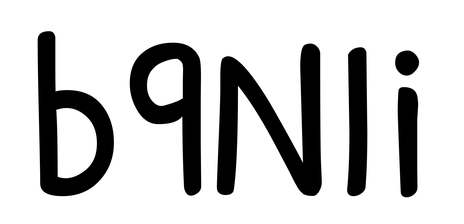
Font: PatrickHand-Regular